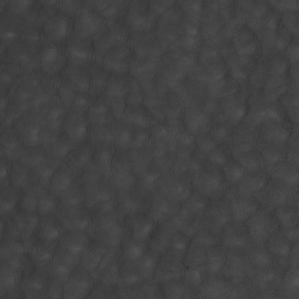
Label: non_frost